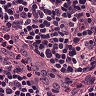
Metastatic tissue present: no